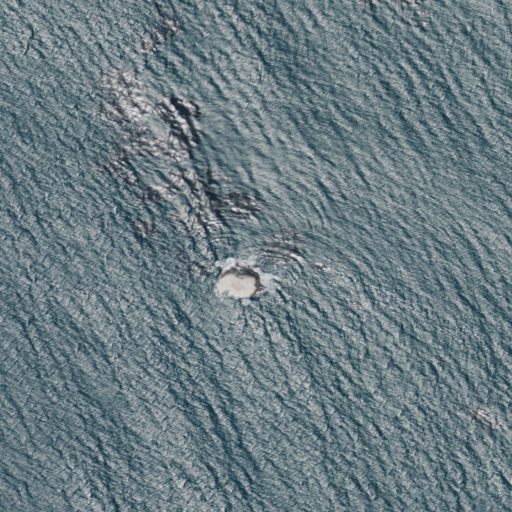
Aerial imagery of island in California named White Rock containing only open water